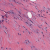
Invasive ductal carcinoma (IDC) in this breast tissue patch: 0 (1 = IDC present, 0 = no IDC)